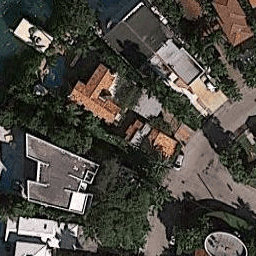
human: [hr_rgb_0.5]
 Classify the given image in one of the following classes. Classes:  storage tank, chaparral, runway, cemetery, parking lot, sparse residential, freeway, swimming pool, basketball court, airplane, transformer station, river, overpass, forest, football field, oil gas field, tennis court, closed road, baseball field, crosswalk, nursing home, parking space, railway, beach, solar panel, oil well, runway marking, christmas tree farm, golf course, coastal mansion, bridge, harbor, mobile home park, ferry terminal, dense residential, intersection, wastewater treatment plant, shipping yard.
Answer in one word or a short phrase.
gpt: coastal mansion